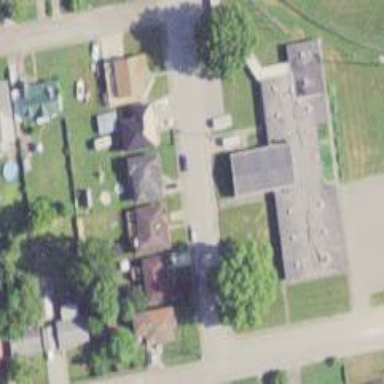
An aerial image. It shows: Historic school.